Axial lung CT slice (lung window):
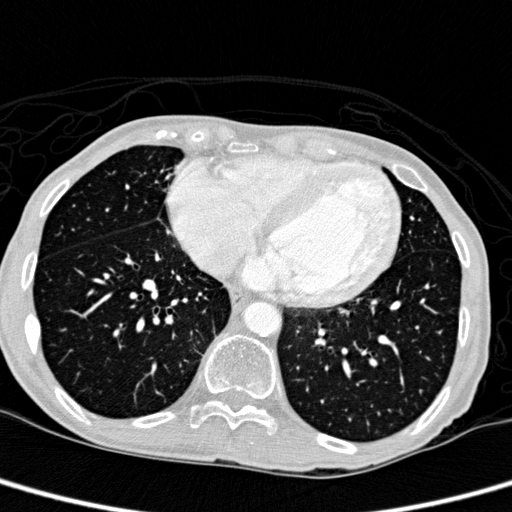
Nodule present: no